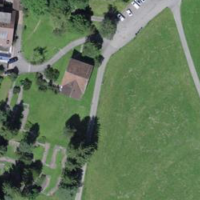
EUNIS habitat code: 24
Species observed at this site:
Aruncus dioicus